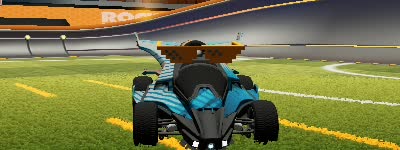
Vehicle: aftershock